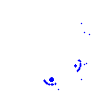
Particle: pion